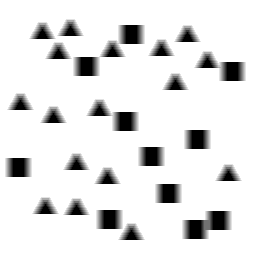
Squares: 11
Triangles: 17
Stars: 0
Total shapes: 28